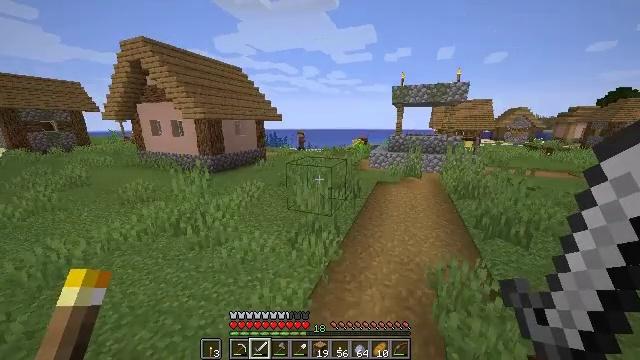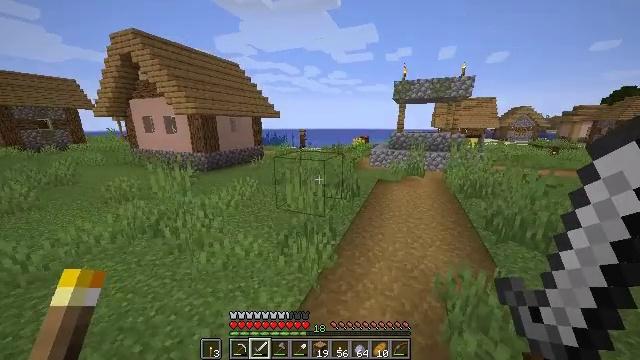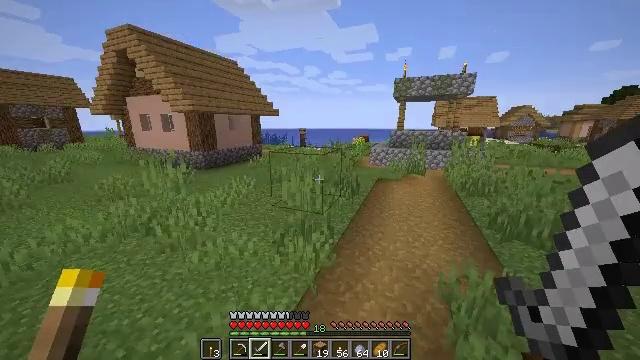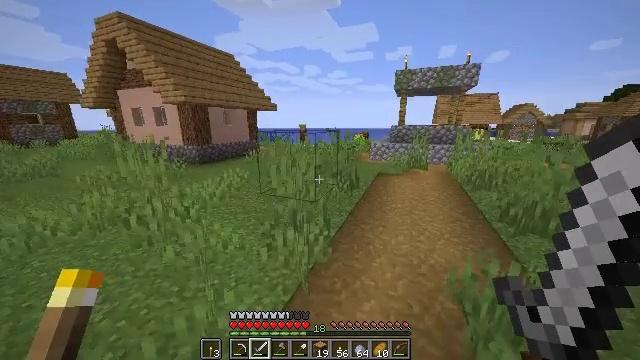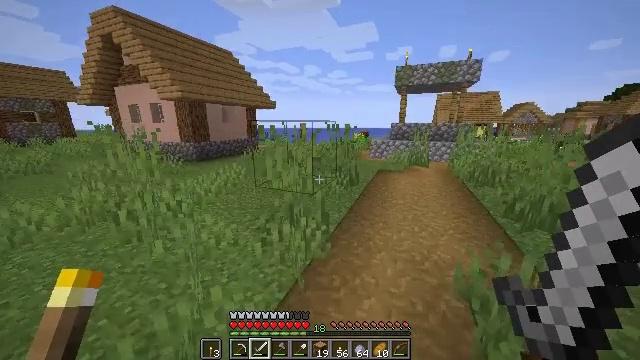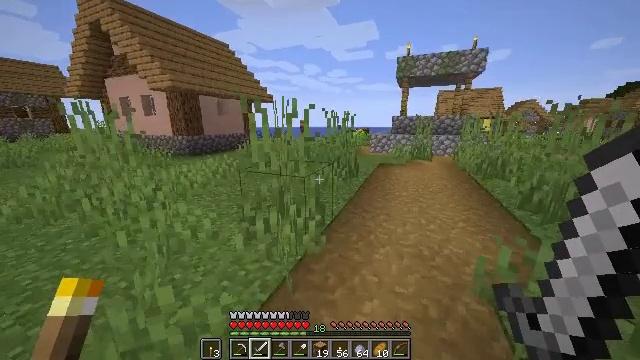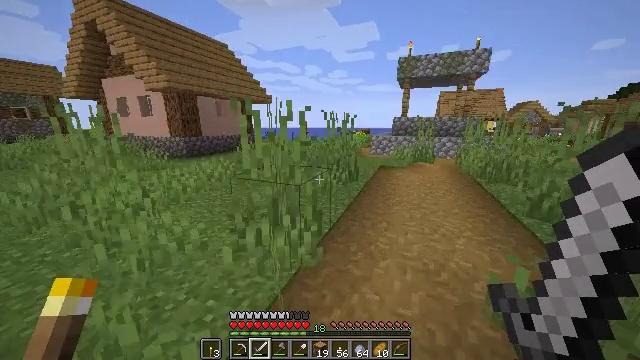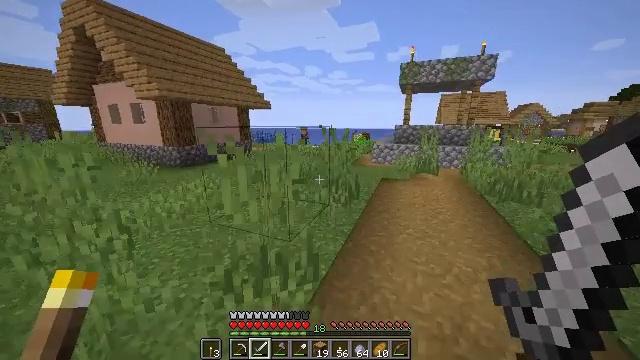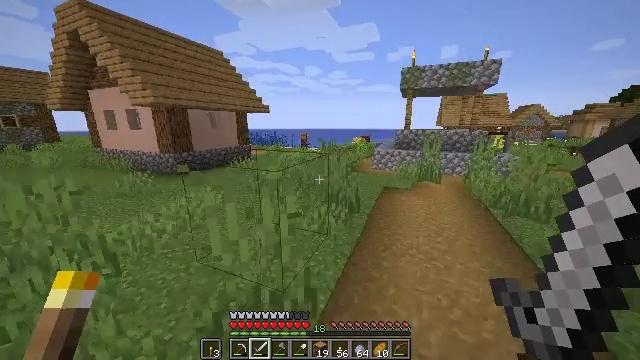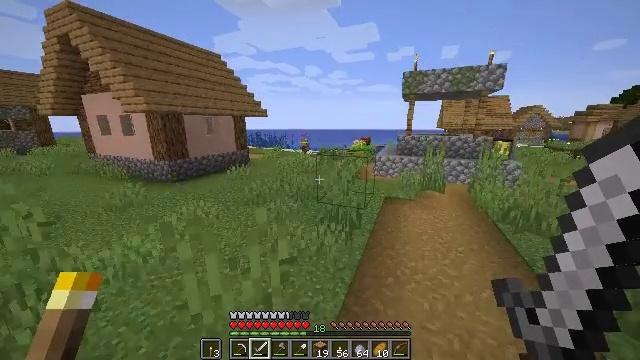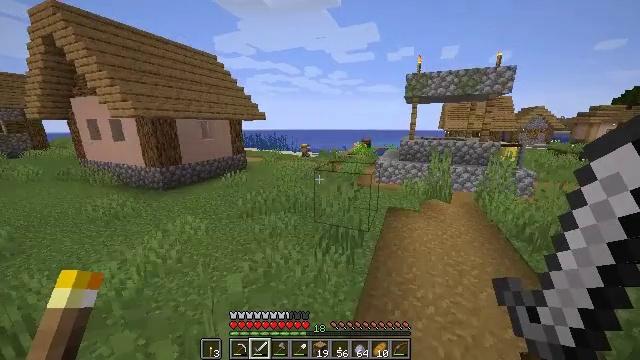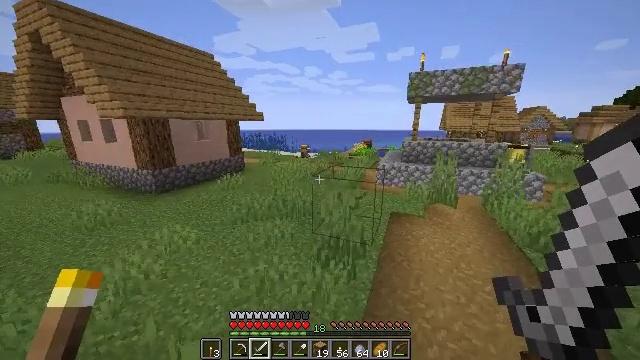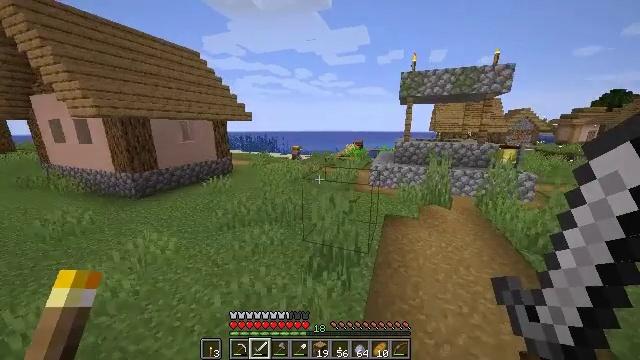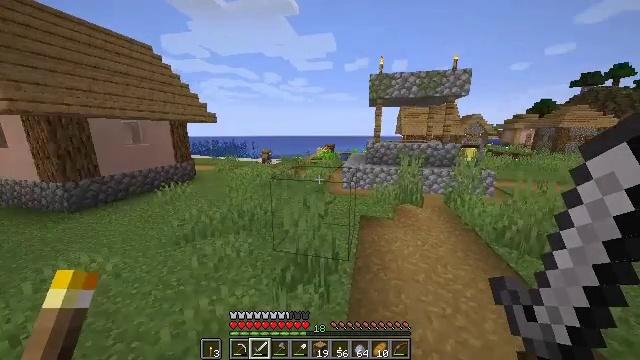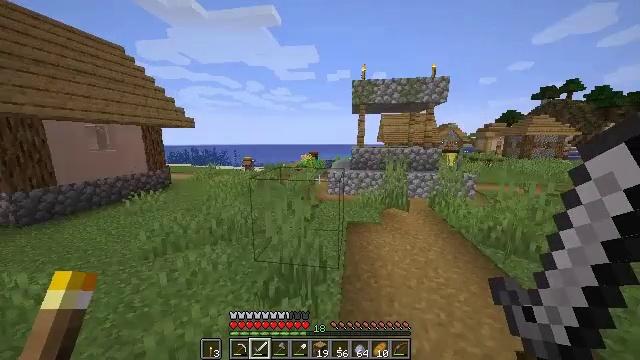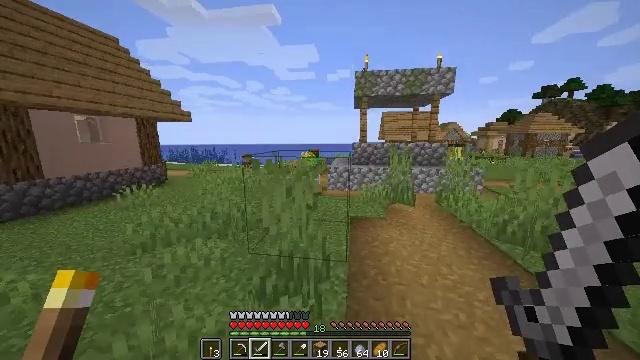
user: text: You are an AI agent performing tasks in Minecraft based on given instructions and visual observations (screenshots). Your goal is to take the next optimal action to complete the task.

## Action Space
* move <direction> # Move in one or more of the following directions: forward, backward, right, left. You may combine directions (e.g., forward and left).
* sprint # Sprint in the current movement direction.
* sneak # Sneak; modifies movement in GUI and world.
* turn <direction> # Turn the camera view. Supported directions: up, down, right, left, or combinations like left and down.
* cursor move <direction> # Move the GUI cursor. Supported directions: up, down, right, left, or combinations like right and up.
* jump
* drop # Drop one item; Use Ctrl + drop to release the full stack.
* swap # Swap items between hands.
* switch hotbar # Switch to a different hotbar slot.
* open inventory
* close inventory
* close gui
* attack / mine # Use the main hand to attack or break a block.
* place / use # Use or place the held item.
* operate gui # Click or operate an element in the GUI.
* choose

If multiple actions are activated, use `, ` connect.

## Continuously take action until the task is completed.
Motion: motion action
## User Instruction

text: Mine the clay from the riverbed.
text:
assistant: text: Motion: move forward, sprint, jump
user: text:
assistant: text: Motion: move forward, sprint, jump
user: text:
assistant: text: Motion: move forward, sprint, jump
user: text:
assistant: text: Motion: move forward, sprint, jump
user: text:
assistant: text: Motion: move forward, sprint, jump
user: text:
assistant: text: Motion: move forward, sprint, jump
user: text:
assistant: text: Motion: move forward, sprint, jump
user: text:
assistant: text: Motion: move forward, sprint, jump
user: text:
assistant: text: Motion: move forward, sprint, jump
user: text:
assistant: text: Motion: move forward, sprint, jump
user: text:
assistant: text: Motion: move forward, sprint, jump
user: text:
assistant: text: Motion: move forward, sprint, turn right, jump
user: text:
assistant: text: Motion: move forward, sprint, turn right and up, jump
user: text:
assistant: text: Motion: move forward, sprint, turn right and up, jump
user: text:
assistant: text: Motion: move forward, sprint, jump
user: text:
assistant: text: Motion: move forward, sprint, jump
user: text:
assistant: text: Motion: move forward, sprint, jump
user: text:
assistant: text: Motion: move forward, sprint, jump
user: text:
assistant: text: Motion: move forward, sprint, jump
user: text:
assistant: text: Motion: move forward, sprint, jump
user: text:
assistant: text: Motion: move forward, sprint, jump
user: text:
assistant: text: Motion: move forward, sprint, jump
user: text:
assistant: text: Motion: move forward, sprint, jump
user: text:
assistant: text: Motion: move forward, sprint, jump
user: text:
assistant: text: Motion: move forward, sprint, turn left and down, jump
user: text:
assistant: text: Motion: move forward, sprint, turn left, jump
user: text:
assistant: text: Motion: move forward, sprint, turn left, jump
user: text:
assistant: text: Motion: move forward, sprint, turn left, jump
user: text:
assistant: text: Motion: move forward, sprint, jump
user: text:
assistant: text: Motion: move forward, sprint, turn left, jump